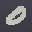
Label: 0